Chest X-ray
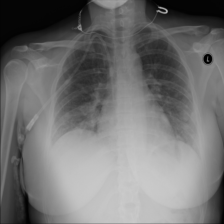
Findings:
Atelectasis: negative
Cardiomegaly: negative
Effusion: negative
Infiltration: positive
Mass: negative
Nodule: positive
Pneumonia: negative
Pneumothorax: negative
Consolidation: negative
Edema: negative
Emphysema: negative
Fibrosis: negative
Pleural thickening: negative
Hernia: negative